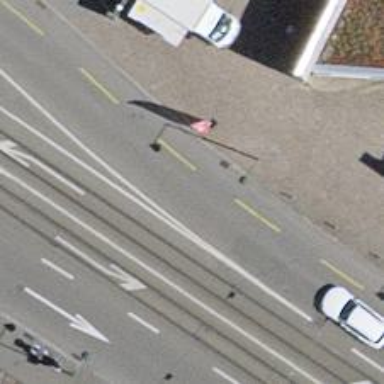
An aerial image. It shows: Primary highway with tram embedded rails on the asphalt surface. The sidewalk on the right has sett surface.